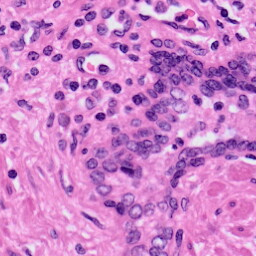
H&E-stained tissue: Prostate